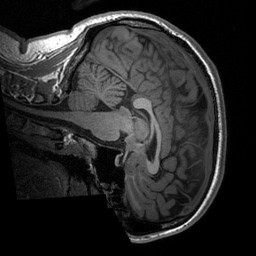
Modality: T1w
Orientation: sagittal
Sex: male
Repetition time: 1.95 s
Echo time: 0.026 s